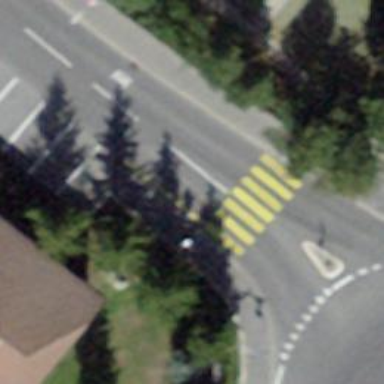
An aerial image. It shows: Uncontrolled road crossing.